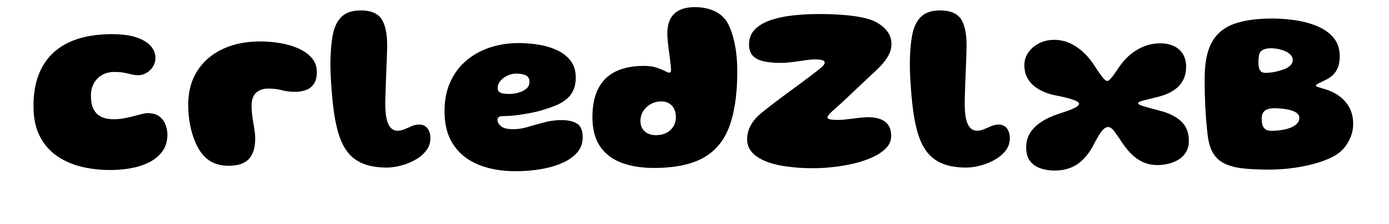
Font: Gluten_ExtraBold